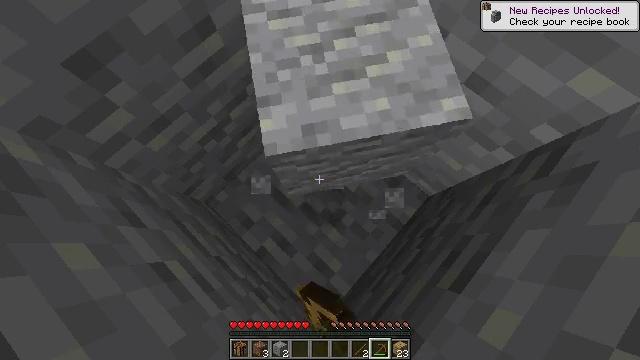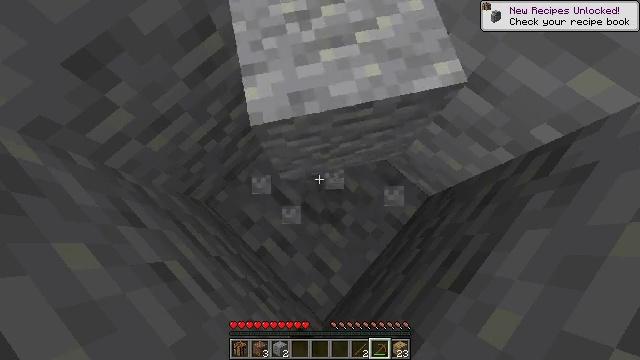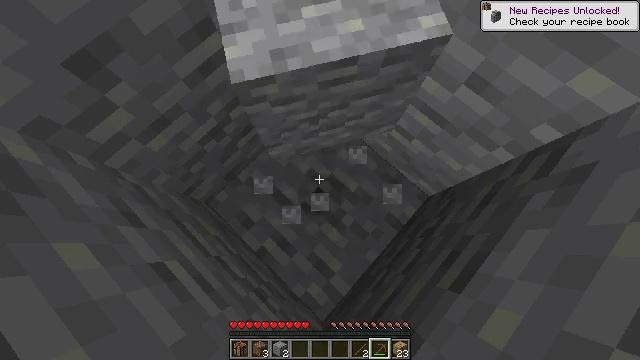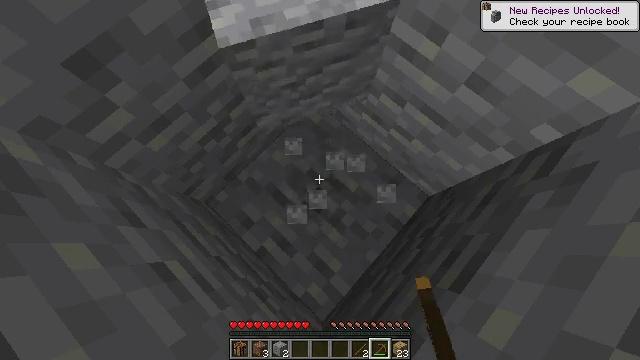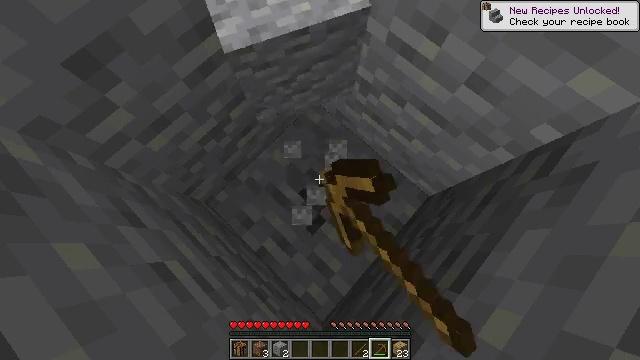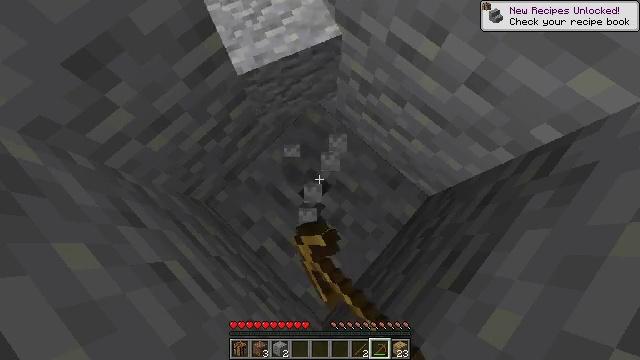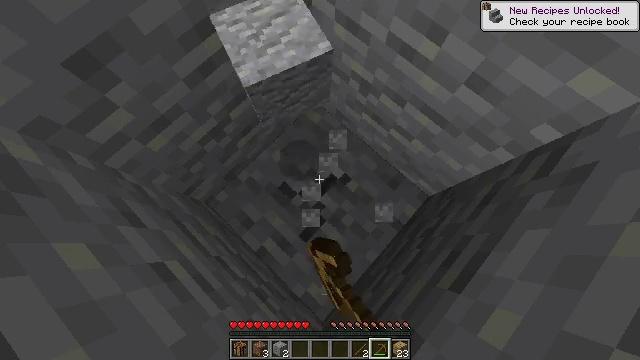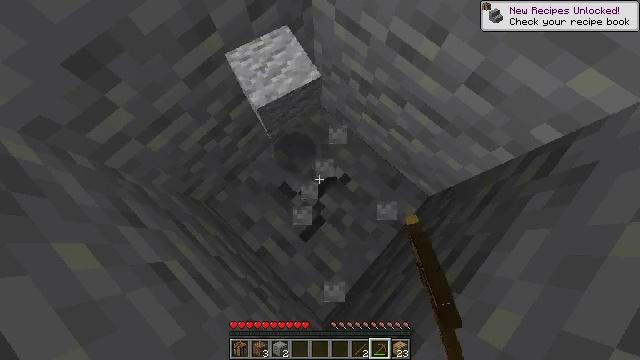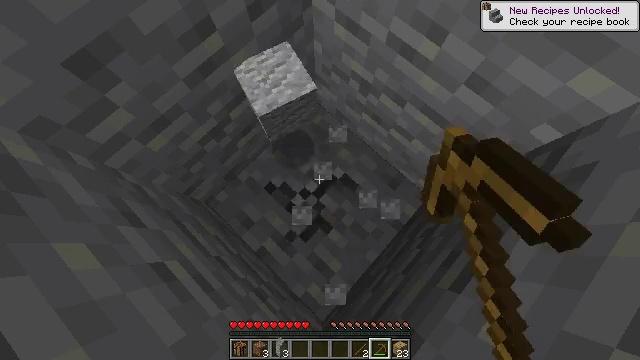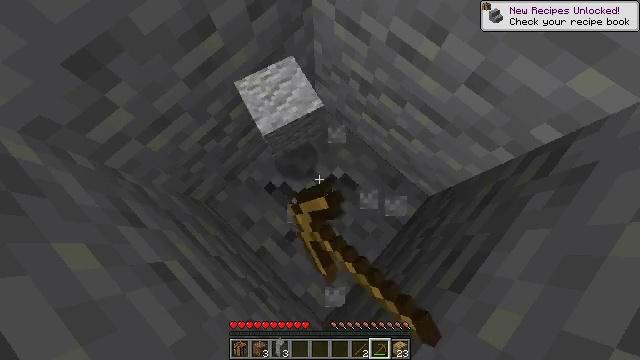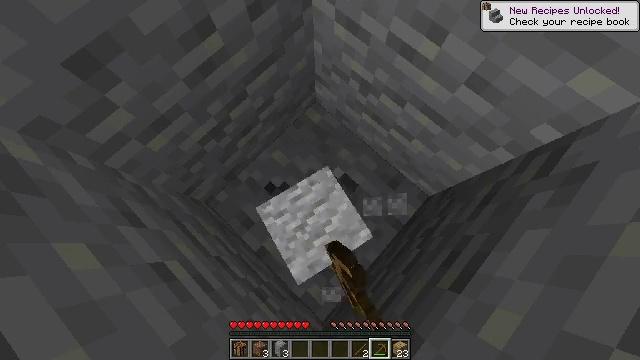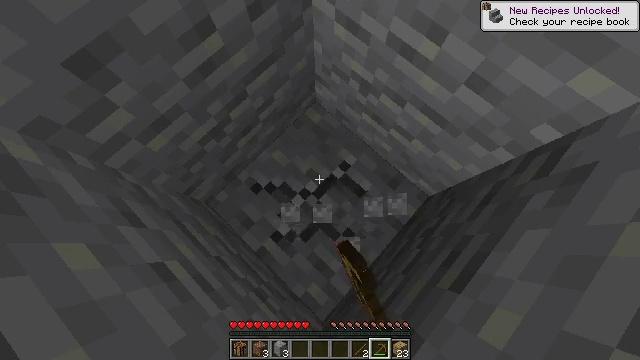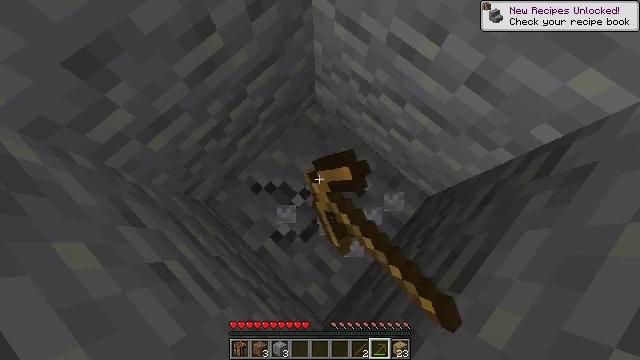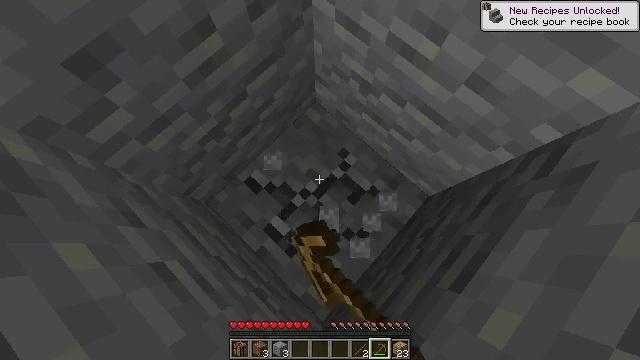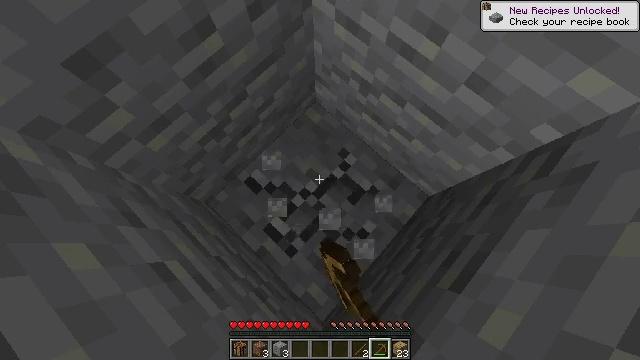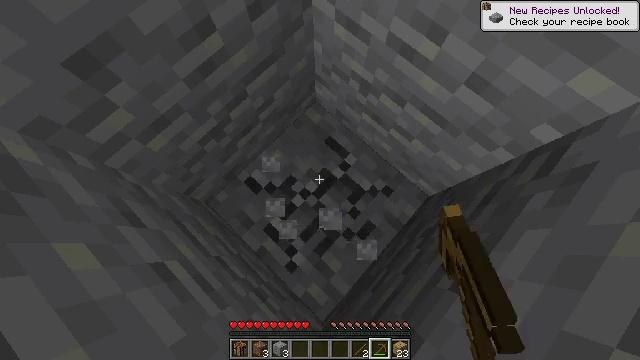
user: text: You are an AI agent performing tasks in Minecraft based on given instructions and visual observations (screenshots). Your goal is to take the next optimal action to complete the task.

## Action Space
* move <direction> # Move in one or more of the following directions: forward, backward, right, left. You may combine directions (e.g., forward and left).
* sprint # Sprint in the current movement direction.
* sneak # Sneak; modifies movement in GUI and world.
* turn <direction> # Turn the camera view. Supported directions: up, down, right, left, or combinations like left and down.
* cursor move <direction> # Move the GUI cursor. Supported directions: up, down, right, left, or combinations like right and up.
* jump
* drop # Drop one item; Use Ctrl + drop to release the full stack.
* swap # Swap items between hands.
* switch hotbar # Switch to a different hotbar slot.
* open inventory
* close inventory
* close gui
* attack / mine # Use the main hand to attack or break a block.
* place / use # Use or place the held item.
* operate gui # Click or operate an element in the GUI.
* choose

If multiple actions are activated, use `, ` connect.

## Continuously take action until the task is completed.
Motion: motion action
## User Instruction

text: Gather andesite blocks.
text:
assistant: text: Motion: attack / mine
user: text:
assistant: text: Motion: attack / mine
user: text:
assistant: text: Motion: attack / mine
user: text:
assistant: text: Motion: attack / mine
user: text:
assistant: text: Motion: attack / mine
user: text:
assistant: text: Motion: attack / mine
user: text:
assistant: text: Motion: attack / mine
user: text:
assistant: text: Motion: attack / mine
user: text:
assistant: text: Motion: attack / mine
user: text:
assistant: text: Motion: attack / mine
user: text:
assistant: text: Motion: attack / mine
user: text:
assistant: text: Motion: attack / mine
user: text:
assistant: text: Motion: attack / mine
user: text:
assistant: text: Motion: attack / mine
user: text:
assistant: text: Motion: attack / mine
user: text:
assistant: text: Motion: attack / mine
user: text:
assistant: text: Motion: attack / mine
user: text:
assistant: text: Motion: attack / mine
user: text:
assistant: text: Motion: attack / mine
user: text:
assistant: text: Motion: attack / mine
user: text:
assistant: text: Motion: attack / mine
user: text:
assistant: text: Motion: attack / mine
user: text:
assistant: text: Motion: attack / mine
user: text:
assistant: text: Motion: attack / mine
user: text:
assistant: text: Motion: attack / mine
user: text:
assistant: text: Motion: attack / mine
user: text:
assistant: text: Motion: attack / mine